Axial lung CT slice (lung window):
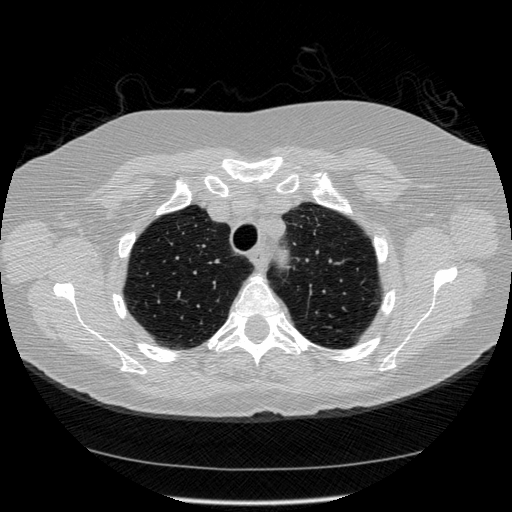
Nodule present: no